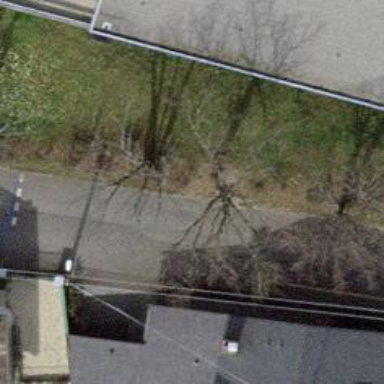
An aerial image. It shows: Evergreen tree with needle-leaved leaves.